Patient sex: F
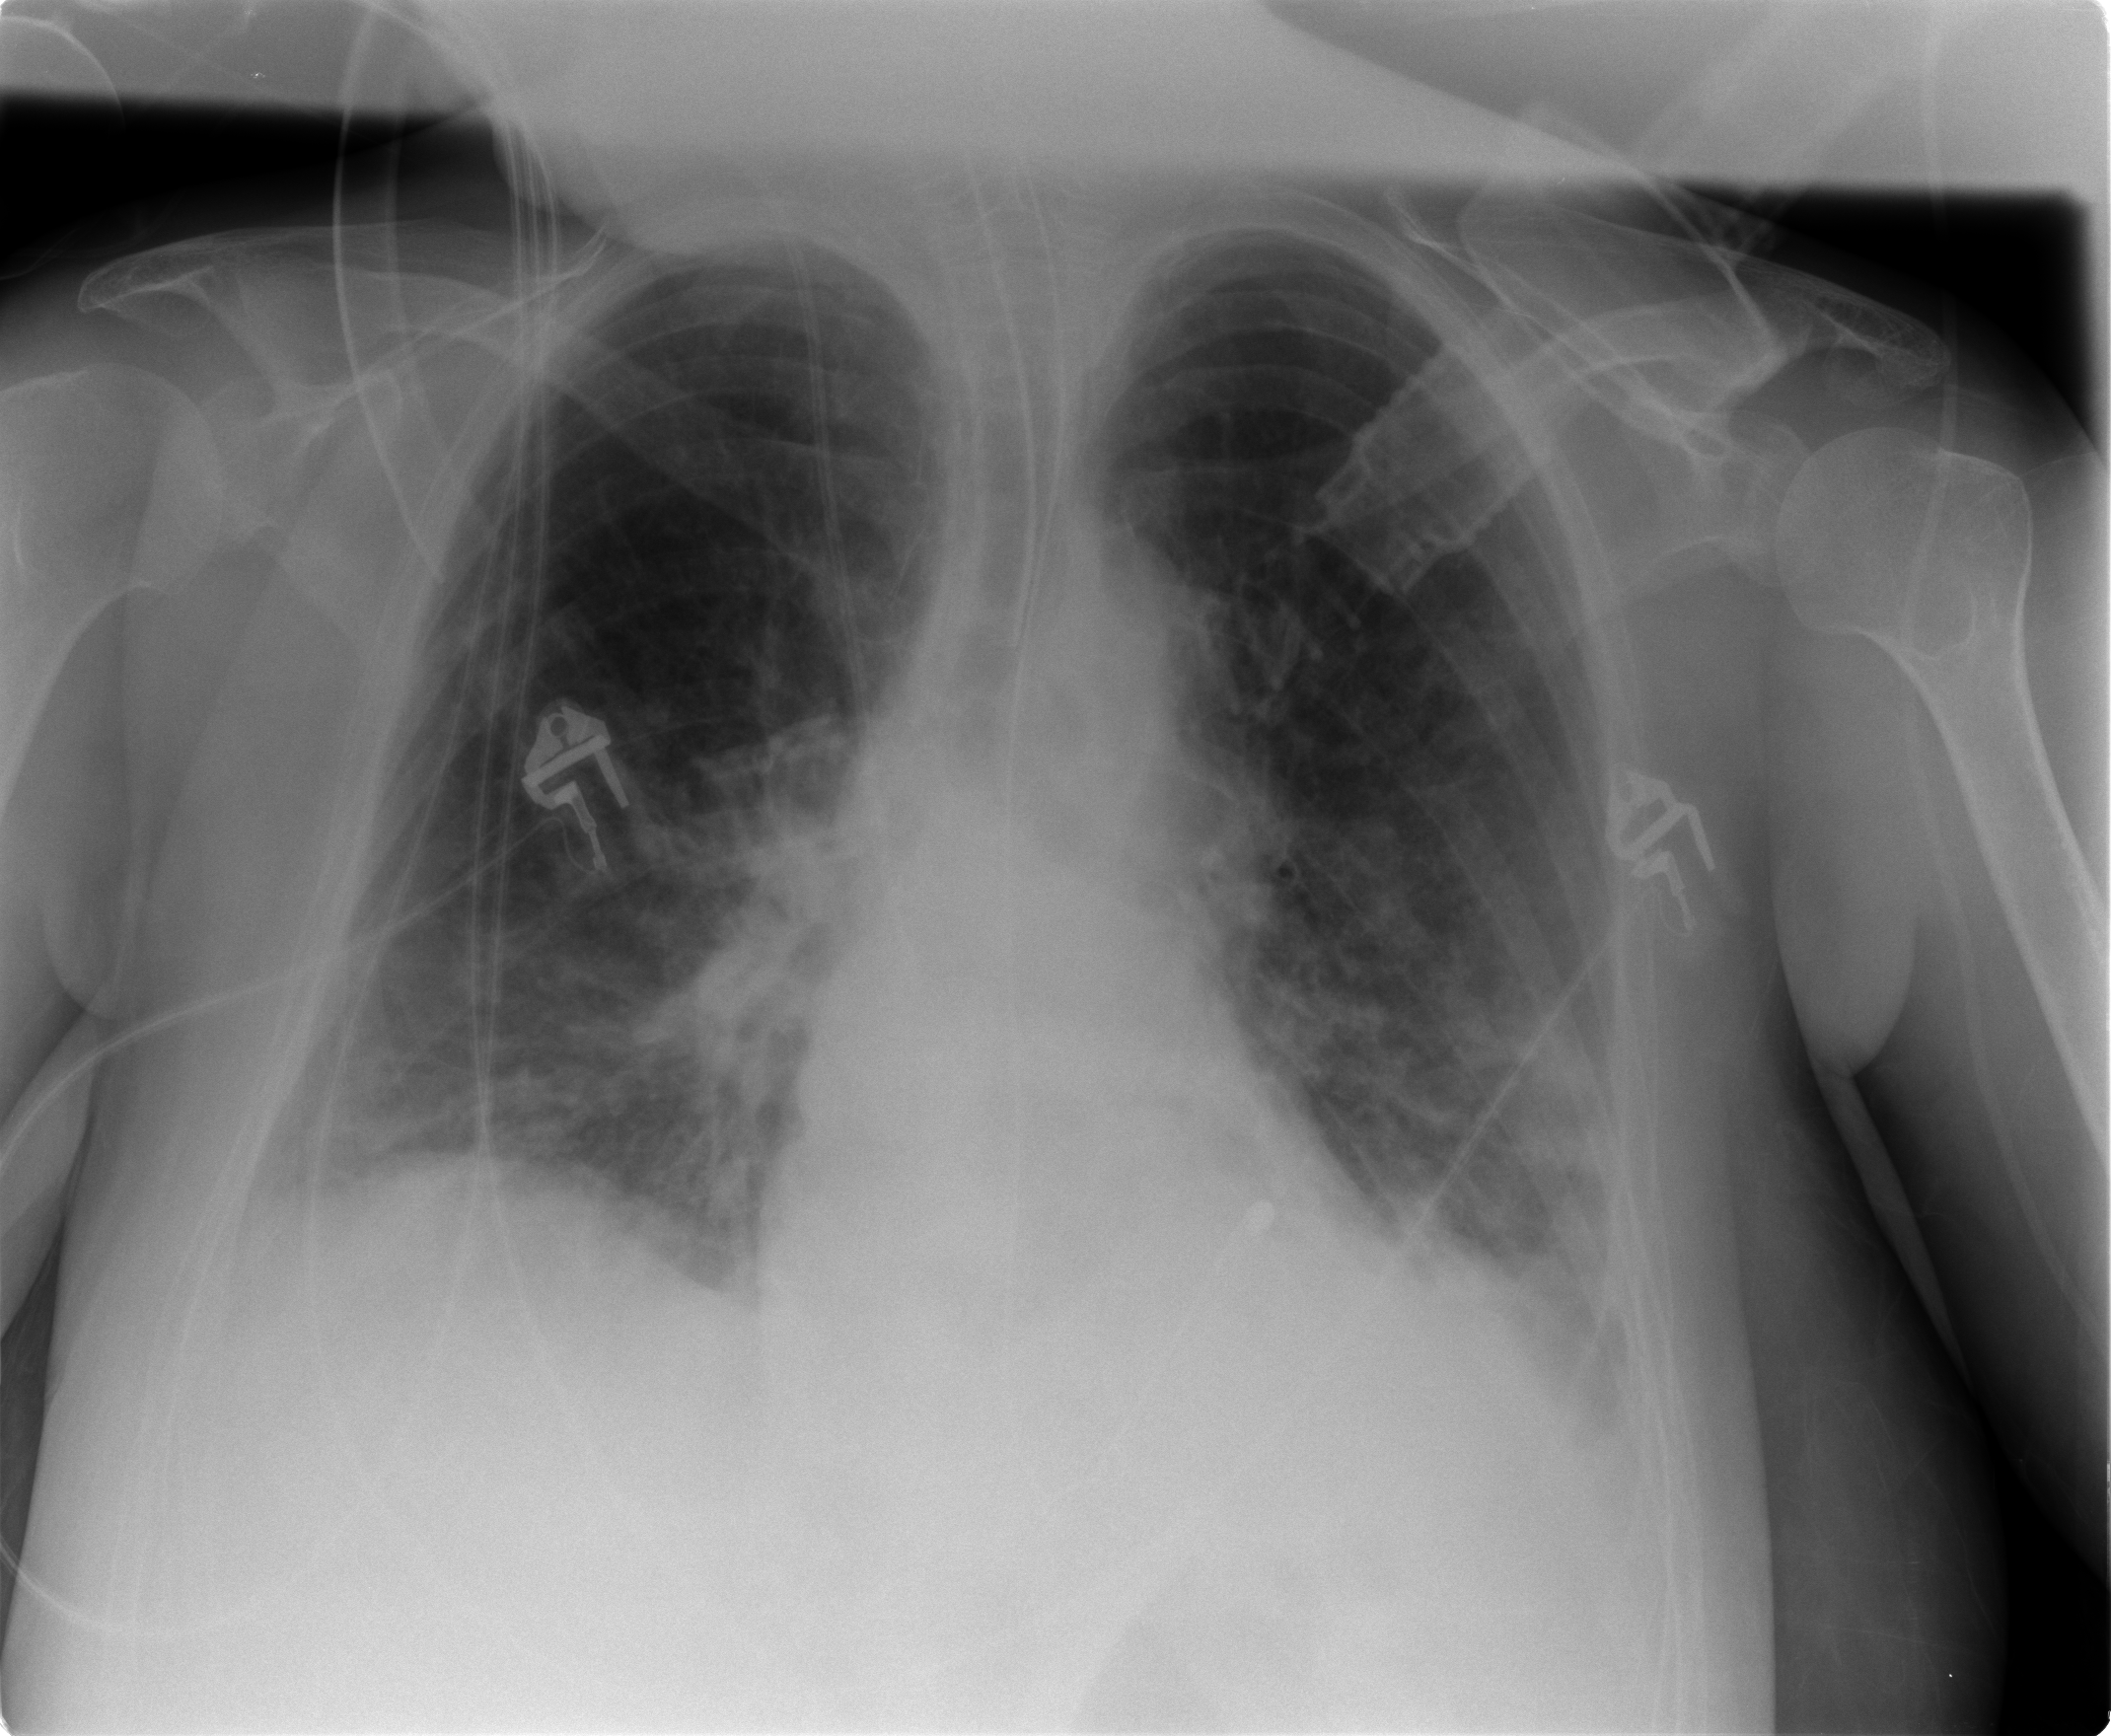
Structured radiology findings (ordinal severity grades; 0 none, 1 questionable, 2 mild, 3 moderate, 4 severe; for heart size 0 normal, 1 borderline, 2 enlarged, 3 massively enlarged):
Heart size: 0
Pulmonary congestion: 2
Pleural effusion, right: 0
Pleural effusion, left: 2
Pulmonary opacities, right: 1
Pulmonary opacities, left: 2
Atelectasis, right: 2
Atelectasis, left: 2